Question: How to disable all icon effects, including gloss effect, on iphone/ipad for my application? Both on old iOS and on iOS 5.
Should I add set property 'UIPrerenderedIcon' - for old iOS and for iOS 5 as the child of iOS 5 tree?

Thanks for the help!
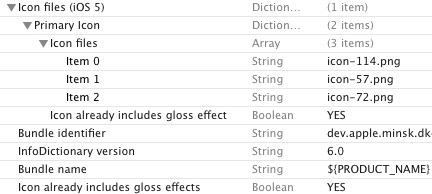
Answer: go in plist file and and click on + sign then search for,
Icon already includes gloss effects = YES;